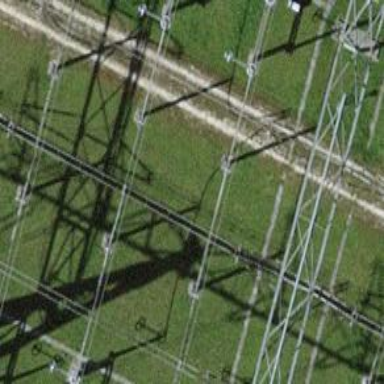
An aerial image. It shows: Power line with 3 cables. It uses busbar.